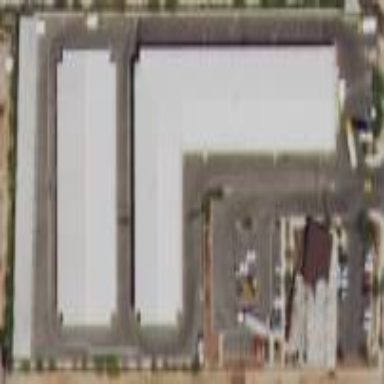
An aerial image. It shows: Storage rental shop.